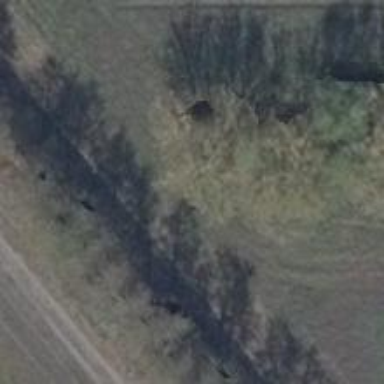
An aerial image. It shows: Row of deciduous broadleaved trees.